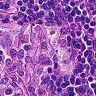
Metastatic tissue present: no